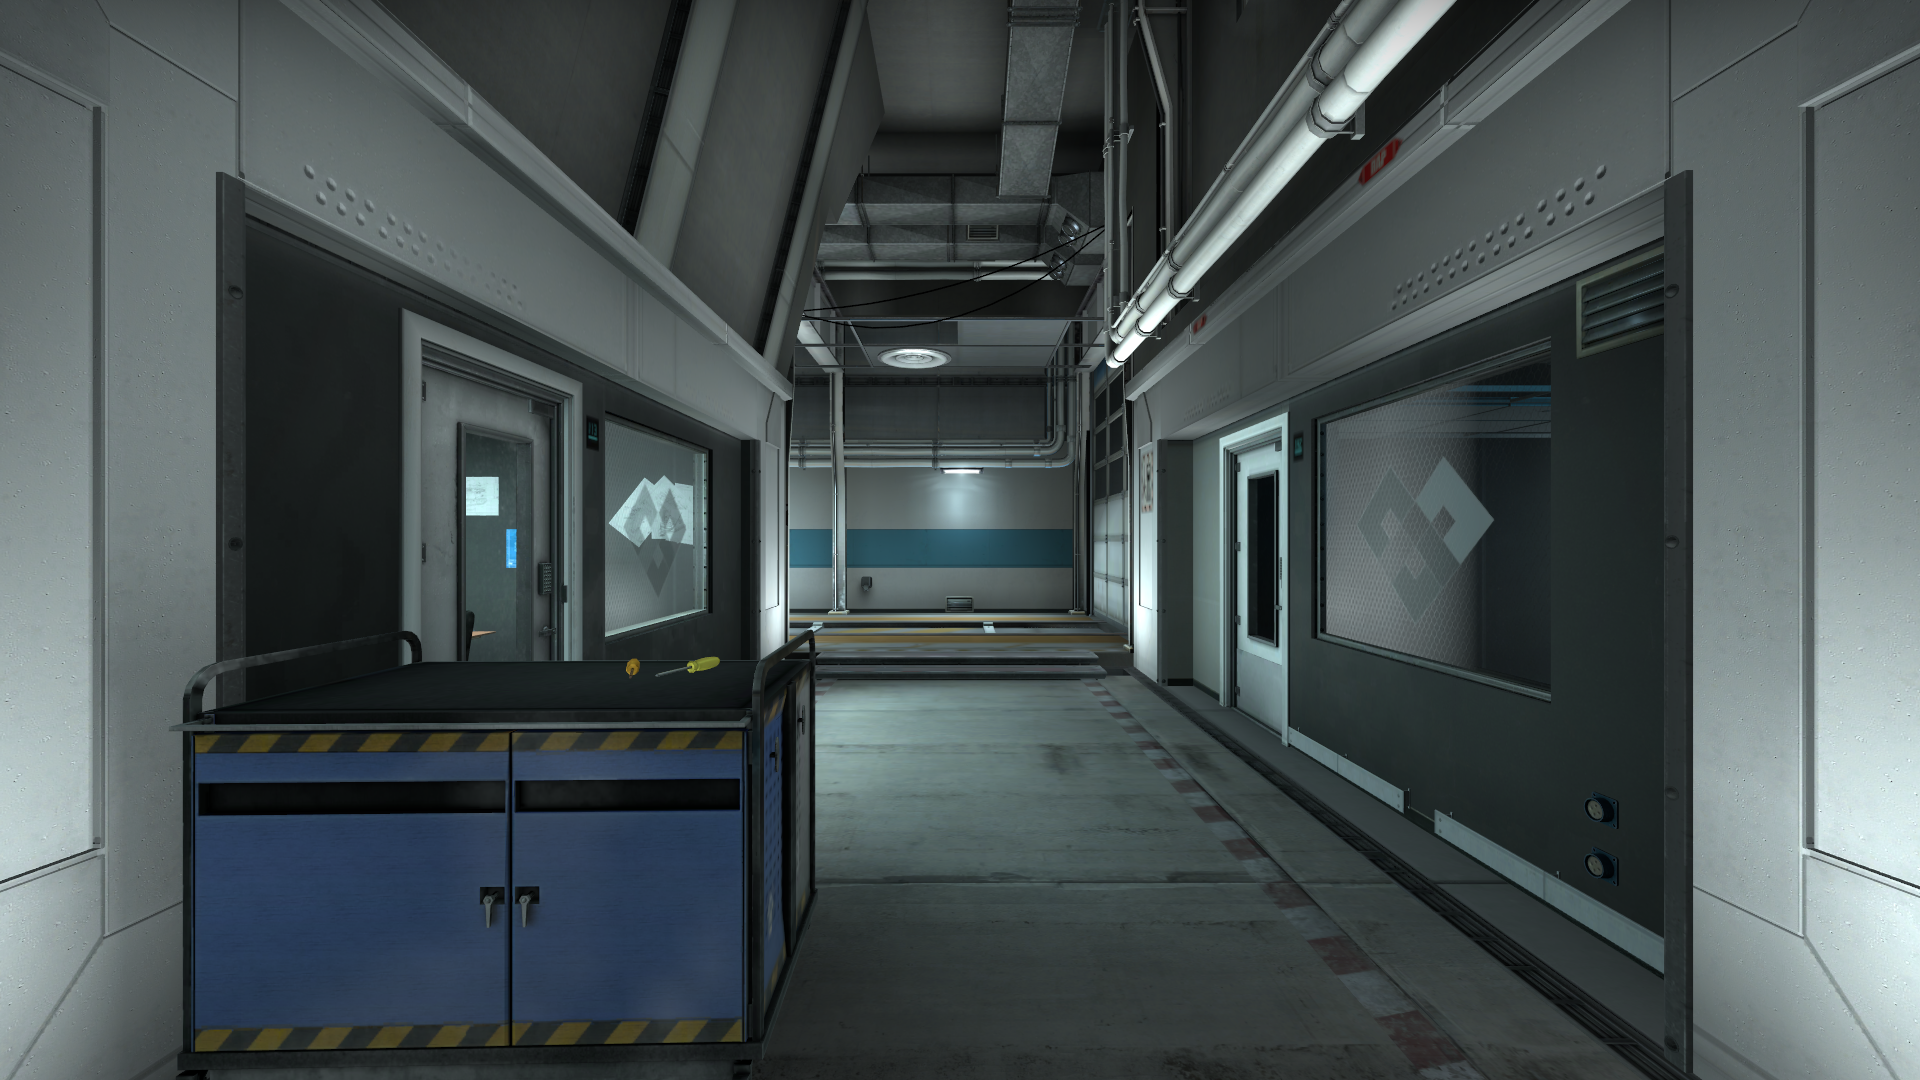
Map: de_train